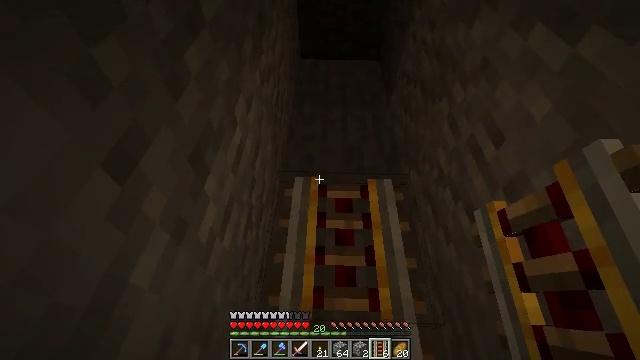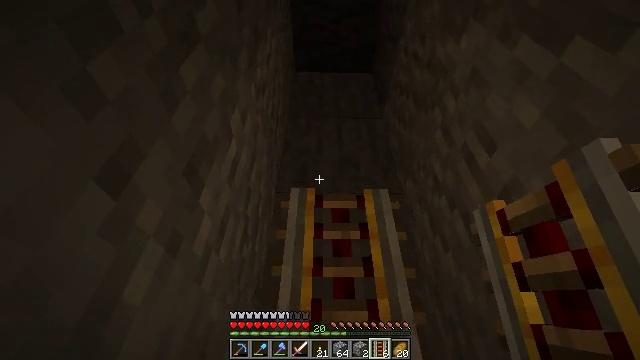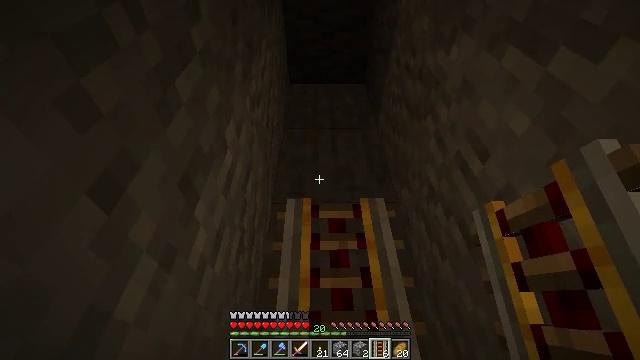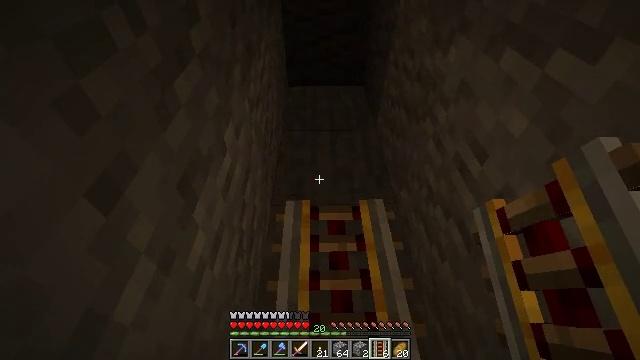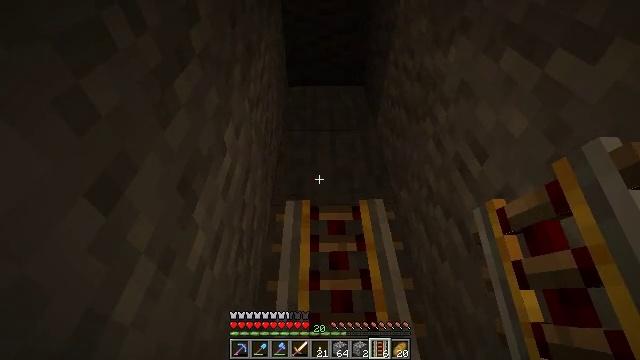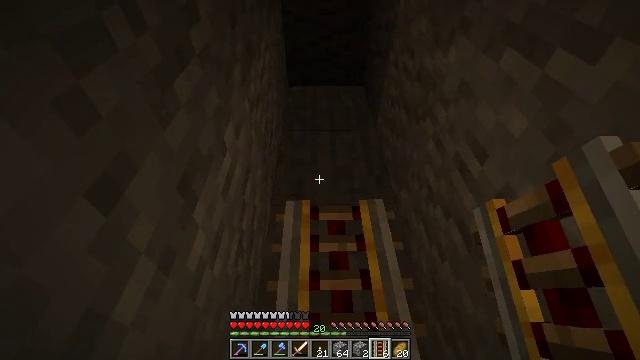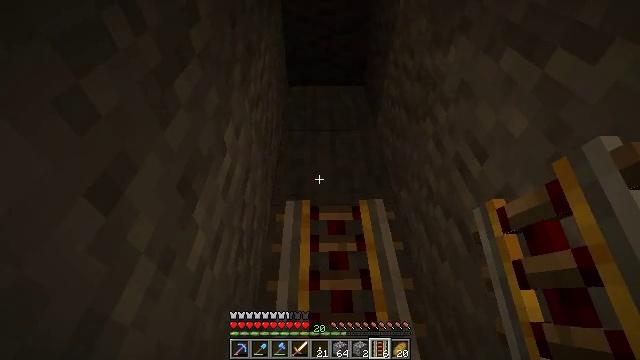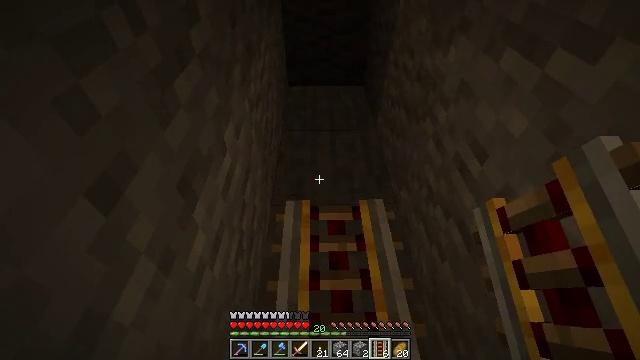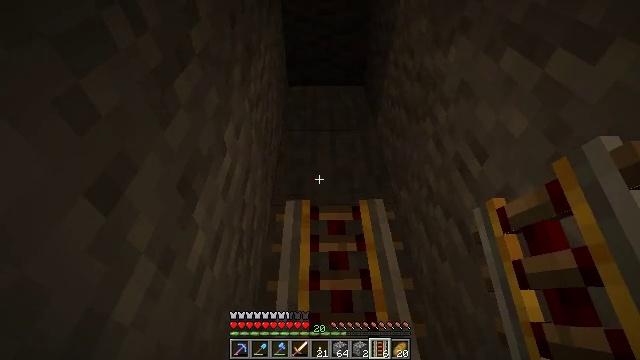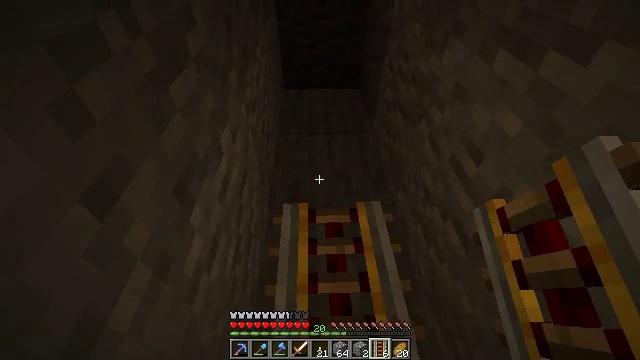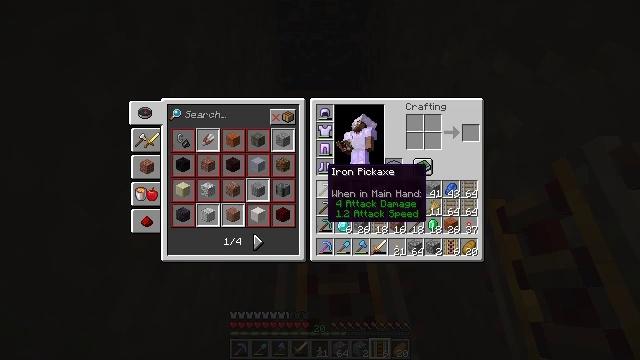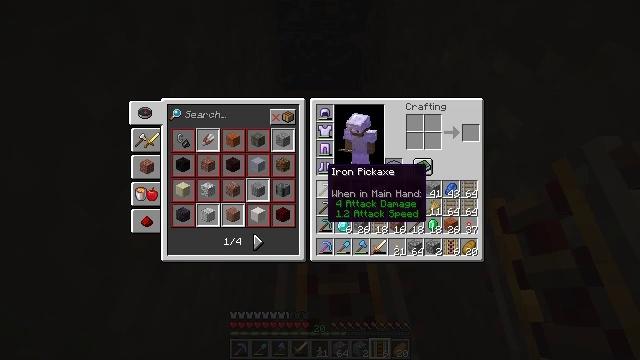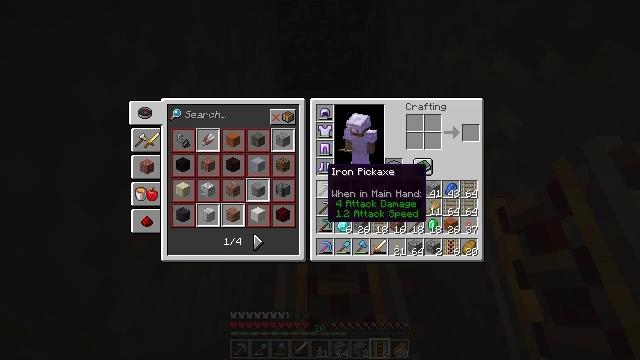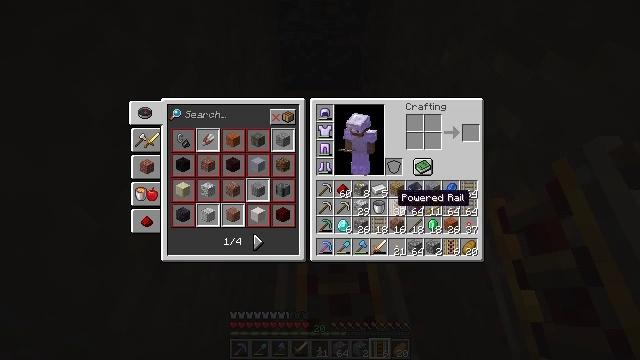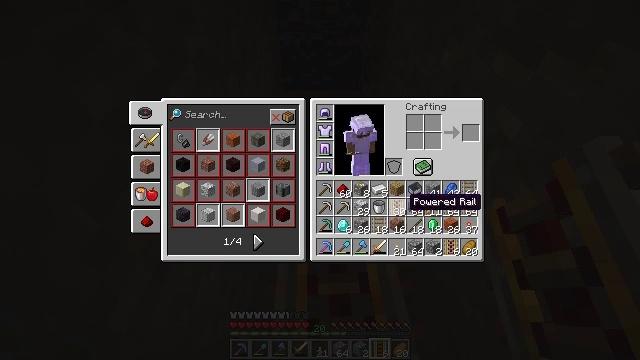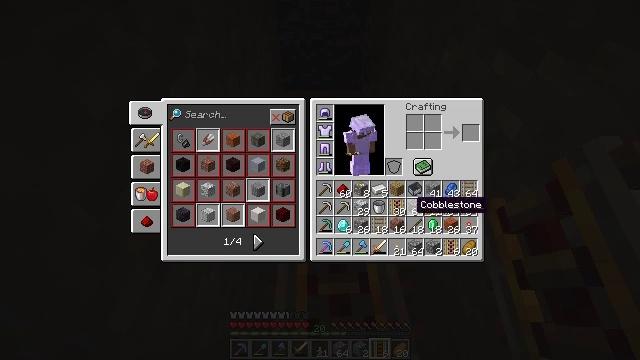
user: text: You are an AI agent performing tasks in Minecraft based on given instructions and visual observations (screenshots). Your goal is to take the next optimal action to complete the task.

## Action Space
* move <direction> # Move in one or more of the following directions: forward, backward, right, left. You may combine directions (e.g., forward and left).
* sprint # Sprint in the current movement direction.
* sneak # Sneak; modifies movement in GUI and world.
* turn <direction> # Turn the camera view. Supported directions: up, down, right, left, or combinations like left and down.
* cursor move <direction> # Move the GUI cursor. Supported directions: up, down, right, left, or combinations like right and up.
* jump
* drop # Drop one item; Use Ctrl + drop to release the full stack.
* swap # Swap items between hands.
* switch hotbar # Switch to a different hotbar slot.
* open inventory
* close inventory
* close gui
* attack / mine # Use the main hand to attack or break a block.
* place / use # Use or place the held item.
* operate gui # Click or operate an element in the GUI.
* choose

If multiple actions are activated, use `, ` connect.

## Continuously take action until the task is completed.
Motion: motion action
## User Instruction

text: Remove a powered rail from the inventory.
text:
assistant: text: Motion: turn right and up
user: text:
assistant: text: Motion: turn right and up
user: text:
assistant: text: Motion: no_op
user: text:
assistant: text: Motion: no_op
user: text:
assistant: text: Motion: no_op
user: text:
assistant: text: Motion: no_op
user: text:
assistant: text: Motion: no_op
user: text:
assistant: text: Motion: no_op
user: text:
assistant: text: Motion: no_op
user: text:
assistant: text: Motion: open inventory
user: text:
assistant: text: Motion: open inventory
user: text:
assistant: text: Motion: open inventory
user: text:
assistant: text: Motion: cursor move right and down, open inventory
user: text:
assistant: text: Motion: cursor move right
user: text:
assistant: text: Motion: cursor move right
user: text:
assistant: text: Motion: no_op
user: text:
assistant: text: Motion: no_op
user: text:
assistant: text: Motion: no_op
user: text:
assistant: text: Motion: no_op
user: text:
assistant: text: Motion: no_op
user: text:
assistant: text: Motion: no_op
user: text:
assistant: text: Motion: no_op
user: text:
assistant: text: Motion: no_op
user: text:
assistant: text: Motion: no_op
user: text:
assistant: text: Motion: cursor move right and down
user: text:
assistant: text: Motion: cursor move right and down
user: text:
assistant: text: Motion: cursor move right
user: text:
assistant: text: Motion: no_op
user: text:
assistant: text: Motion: no_op
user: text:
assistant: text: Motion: no_op